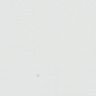
Metastatic tissue present: no